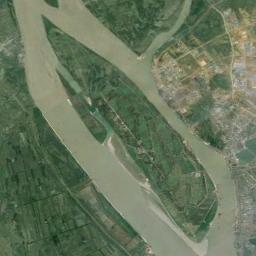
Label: island